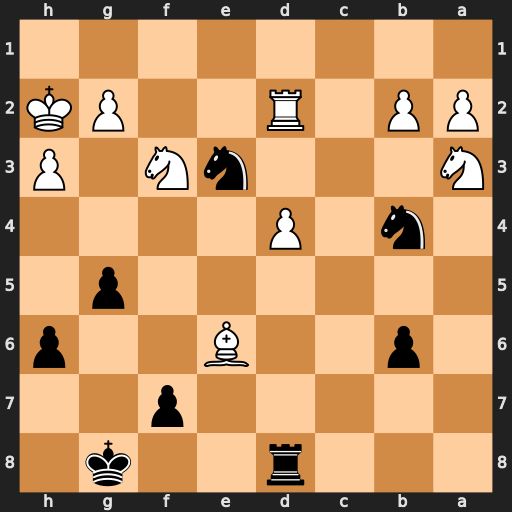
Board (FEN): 3r2k1/5p2/1p2B2p/6p1/1n1P4/N3nN1P/PP1R2PK/8
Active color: b
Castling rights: -
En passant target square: -
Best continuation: Nf1+ Kg1 Nxd2